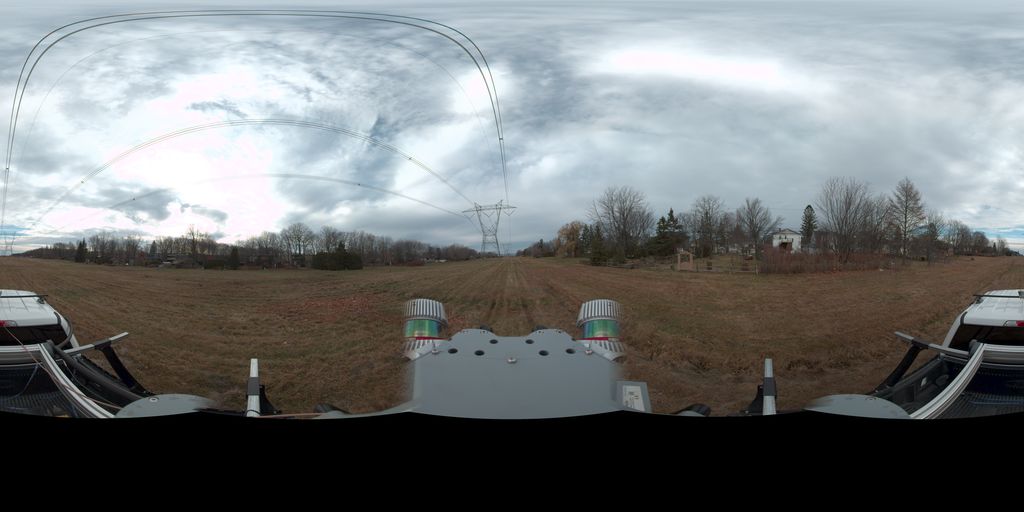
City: quebec_city